Question: I created indexes like this:
'''
--CREATE INDEXES for Tables
CREATE UNIQUE INDEX worker_name_index ON WORKER (worker_id);
CREATE UNIQUE INDEX company_name_index ON COMPANY (company_name);
CREATE UNIQUE INDEX project_name_index ON PROJECT (project_id);
'''
But cant find where the indexes are:
'''
SELECT * FROM USER_INDEXES;
'''
Also not here:
'''
SELECT * FROM ALL_INDEXES;
'''
nor here:
'''
SELECT * FROM DBA_INDEXES;
'''
And also cant drop these indexes, because dropping throws ORA-01418:specified index does not exist error.
'''
--REMOVE INDEXES
DROP INDEX project_name_index;
DROP INDEX company_name_index;
DROP INDEX project_name_index;
'''
and can't recreate, because creation rise ORA-01408:such columnt in list already indexed error...
Edited (with select * all_ind_columns and the index is not there)

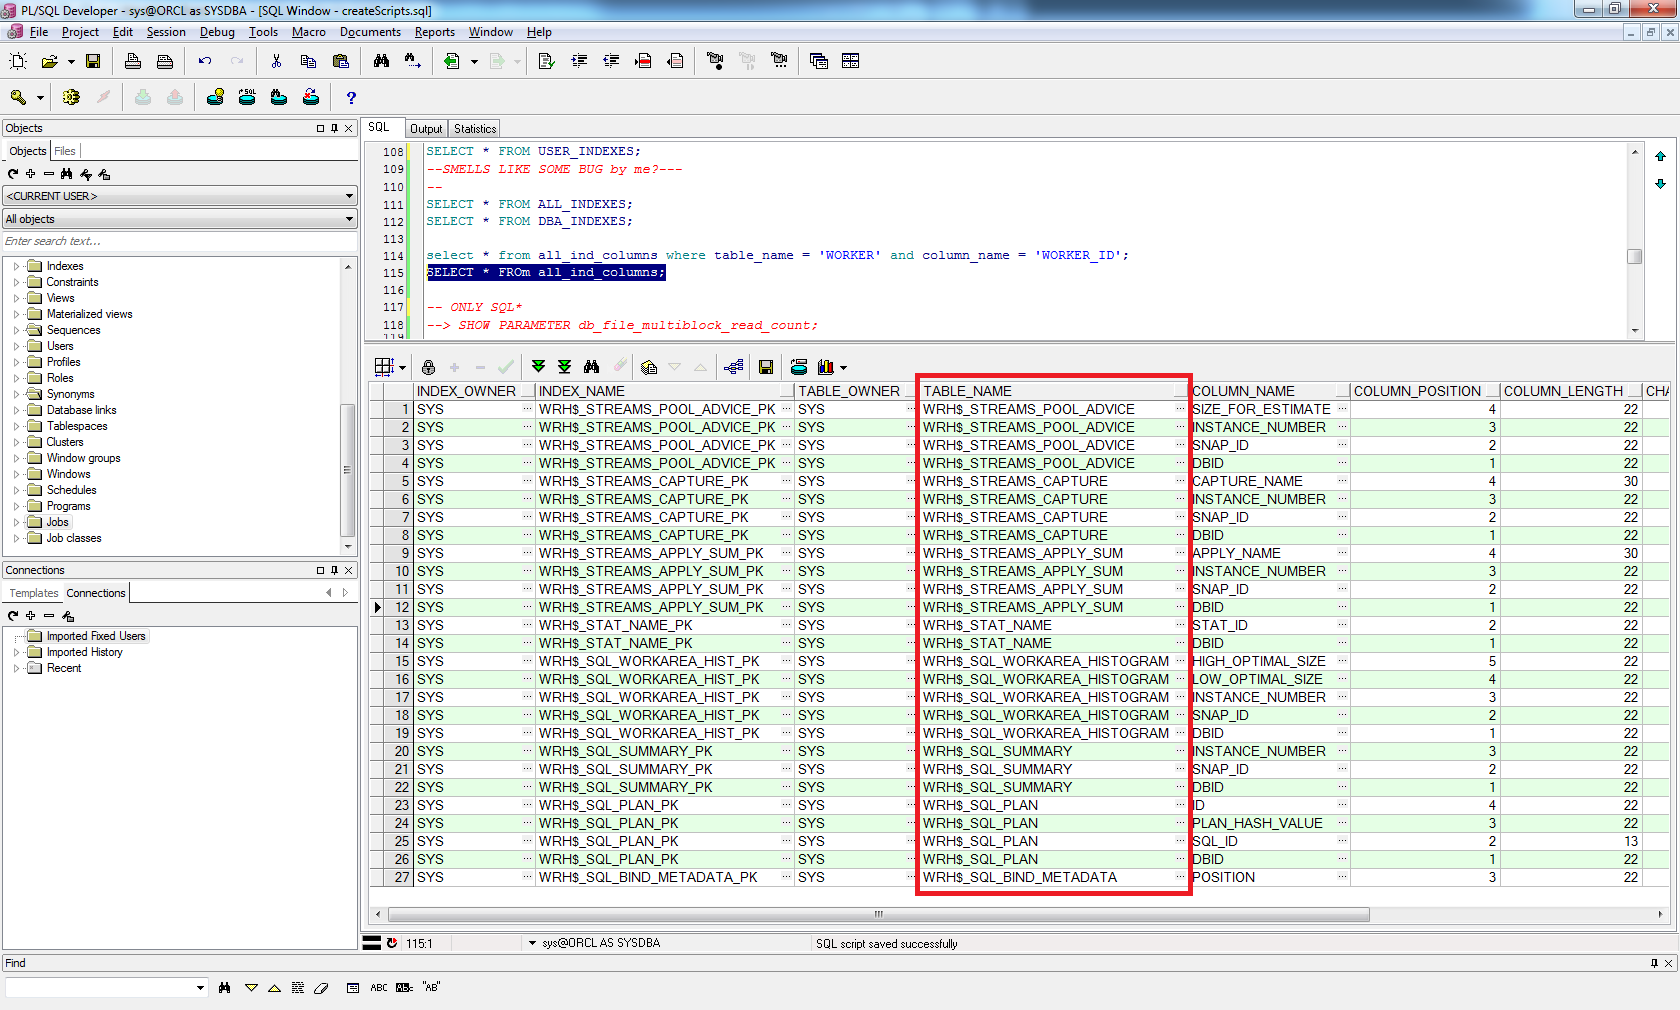
Answer: Your question seems to be a little misleading as you won't ever have been able to successfully create those named indexes. As shown by your subsequent queries against 'all_ind_columns', such as:
'''
select * from all_ind_columns
where table_name = 'WORKER' and column_name = 'WORKER_ID'
'''
... system-generated indexes already exist for the columns you are trying to index. The names (e.g. 'SYS_C0011015') indicate that they are system-generated backing indexes for primary key (or possibly unique) constraints defined against the tables.
The <URL> notes in several places:
> If you do not specify a constraint name, then Oracle generates a
system name for the constraint of the form SYS_Cn.
So you can't have created the named indexes; if the constraints already existed on the tables then you'd always have got an ORA-01408, and if you'd tried to add the constraints after the indexes were created then the 'alter' would have failed. Since they really don't exist it's quite reasonable that they aren't listed in 'all_indexes' and cannnot be dropped, and you can't recreate them for the same reason you can't have created them in the first place...